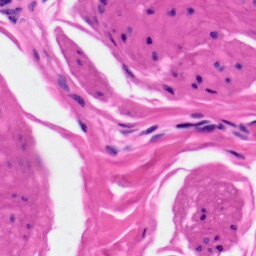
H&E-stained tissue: Skin